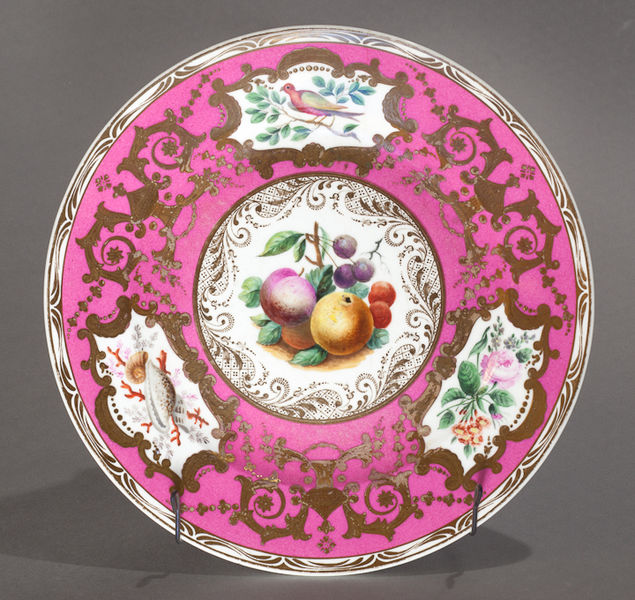
Titel: Plate marked with cipher of Nicholas I
Standort: Amherst (Massachusetts, USA)
Institution: Mead Art Museum, Amherst College
Schlagwörter: white, gold, flowers, pattern, pink, brown, plant, feather, flower, apple, food, fruit, purple, bird, grape, peach, leaves, design, art, circle, rose, leaf, grapes, china, bronze, plate, branch, pear, enamel, plum, serving, mint, snail, snails, cherries